Question: I have a label in 2 lines in my app but the last word in the first line breaks in two rows. For example if last word is 'home' I have h in the first line and ome in the second.
How can I fix that?
:
Put over IB and in code word wrap but without success.

Code part:
'''
...
cell.leftArticleTitleLabel.lineBreakMode = NSLineBreakByWordWrapping;
[cell.leftArticleTitleLabel setLineBreakMode:TRUE];
cell.leftArticleTitleView.frame = CGRectMake(cell.leftArticleTitleView.frame.origin.x, 40, 159, 40);
cell.leftArticleTitleLabel.frame = CGRectMake(cell.leftArticleTitleLabel.frame.origin.x, cell.leftArticleTitleLabel.frame.origin.y, 149, 40);
...
'''
: Solved
I should put "setLineBreakMode:TRUE" first :-)
'''
...
[cell.leftArticleTitleLabel setLineBreakMode:TRUE];
cell.leftArticleTitleLabel.lineBreakMode = NSLineBreakByWordWrapping;
cell.leftArticleTitleView.frame = CGRectMake(cell.leftArticleTitleView.frame.origin.x, 40, 159, 40);
cell.leftArticleTitleLabel.frame = CGRectMake(cell.leftArticleTitleLabel.frame.origin.x, cell.leftArticleTitleLabel.frame.origin.y, 149, 40);
...
'''
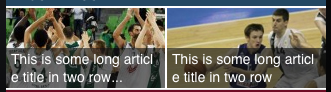
Answer: change the line break mode of the label to word wrapping.
graphically:

in code:
'''
label.lineBreakMode = NSLineBreakByWordWrapping;
'''